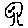
Label: tree